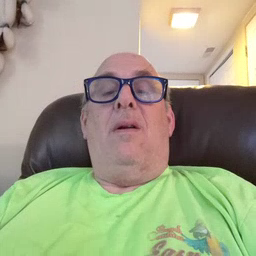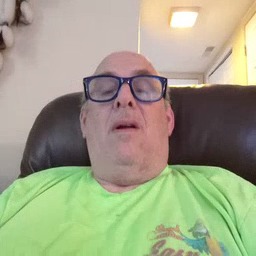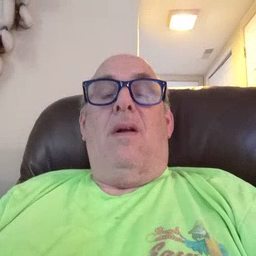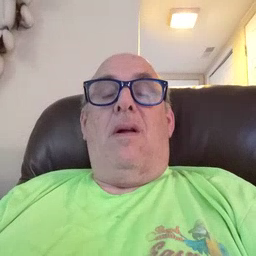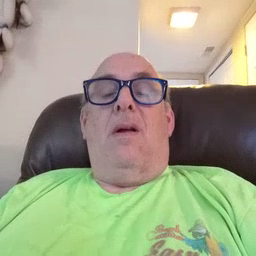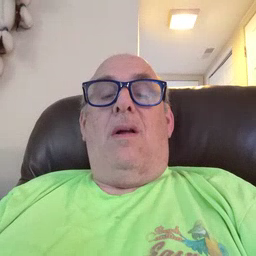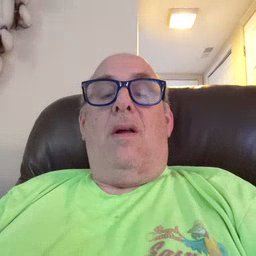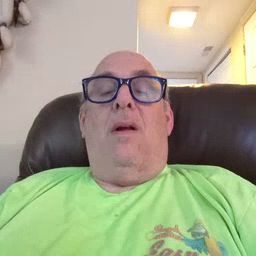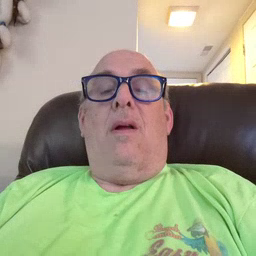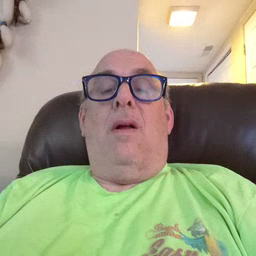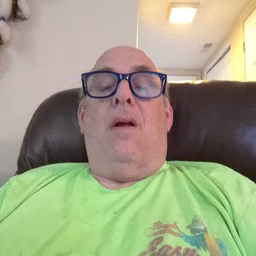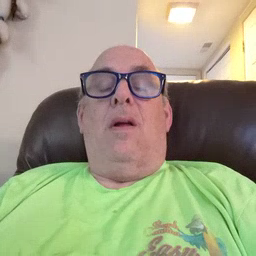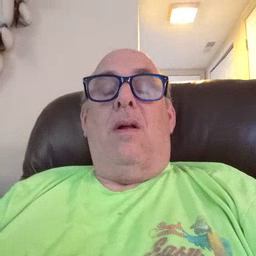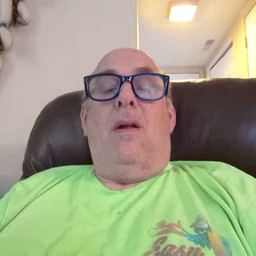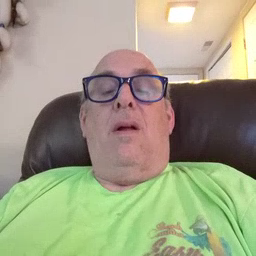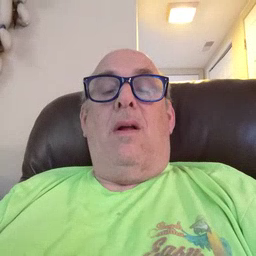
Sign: listen